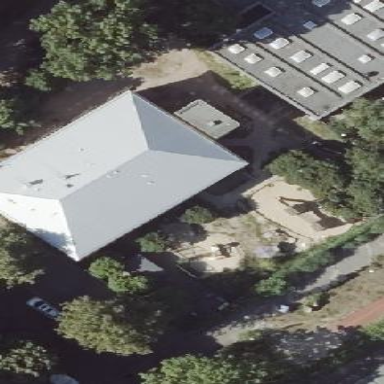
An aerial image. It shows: Kindergarten.